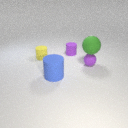
small purple rubber cylinder to the right of large blue rubber cylinder